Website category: university
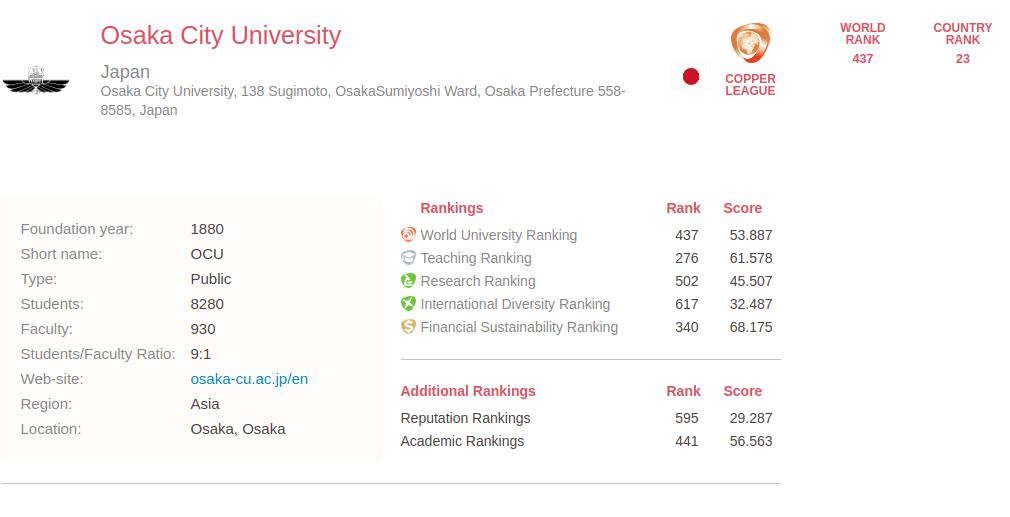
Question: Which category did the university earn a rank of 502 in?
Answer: Research Ranking

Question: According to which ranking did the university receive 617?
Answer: International Diversity Ranking

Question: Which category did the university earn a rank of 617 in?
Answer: International Diversity Ranking

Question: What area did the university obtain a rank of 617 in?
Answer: International Diversity Ranking

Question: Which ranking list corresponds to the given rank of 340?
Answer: Financial Sustainability Ranking

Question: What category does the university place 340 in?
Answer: Financial Sustainability Ranking

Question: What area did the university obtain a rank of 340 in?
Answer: Financial Sustainability Ranking

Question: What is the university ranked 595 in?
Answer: Reputation Rankings

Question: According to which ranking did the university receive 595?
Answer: Reputation Rankings

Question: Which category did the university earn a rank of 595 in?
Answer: Reputation Rankings

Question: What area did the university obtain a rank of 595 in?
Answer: Reputation Rankings

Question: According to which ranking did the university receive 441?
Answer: Academic Rankings

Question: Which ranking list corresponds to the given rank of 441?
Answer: Academic Rankings

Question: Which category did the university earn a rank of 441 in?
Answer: Academic Rankings

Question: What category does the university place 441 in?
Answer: Academic Rankings

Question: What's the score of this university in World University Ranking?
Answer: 53.887

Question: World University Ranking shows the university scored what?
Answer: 53.887

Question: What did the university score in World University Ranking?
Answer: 53.887

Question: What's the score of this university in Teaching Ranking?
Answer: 61.578

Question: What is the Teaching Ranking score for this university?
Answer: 61.578

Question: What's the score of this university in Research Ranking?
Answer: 45.507

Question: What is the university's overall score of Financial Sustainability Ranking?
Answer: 68.175

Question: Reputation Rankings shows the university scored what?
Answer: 29.287

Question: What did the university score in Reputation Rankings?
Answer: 29.287

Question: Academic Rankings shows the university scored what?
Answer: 56.563

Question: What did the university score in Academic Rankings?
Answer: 56.563

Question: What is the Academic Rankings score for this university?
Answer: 56.563

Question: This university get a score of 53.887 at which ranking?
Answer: World University Ranking

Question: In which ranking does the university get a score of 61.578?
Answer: Teaching Ranking

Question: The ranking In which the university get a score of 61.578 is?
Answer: Teaching Ranking

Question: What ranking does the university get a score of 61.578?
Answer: Teaching Ranking

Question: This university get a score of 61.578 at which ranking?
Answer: Teaching Ranking

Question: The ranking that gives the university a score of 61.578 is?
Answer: Teaching Ranking

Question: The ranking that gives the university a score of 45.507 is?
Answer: Research Ranking

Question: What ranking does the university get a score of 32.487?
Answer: International Diversity Ranking

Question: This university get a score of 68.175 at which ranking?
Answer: Financial Sustainability Ranking

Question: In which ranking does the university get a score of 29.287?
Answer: Reputation Rankings

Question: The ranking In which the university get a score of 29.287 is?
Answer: Reputation Rankings

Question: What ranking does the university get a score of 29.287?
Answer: Reputation Rankings

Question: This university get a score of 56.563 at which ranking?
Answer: Academic Rankings

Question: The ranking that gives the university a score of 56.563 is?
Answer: Academic Rankings